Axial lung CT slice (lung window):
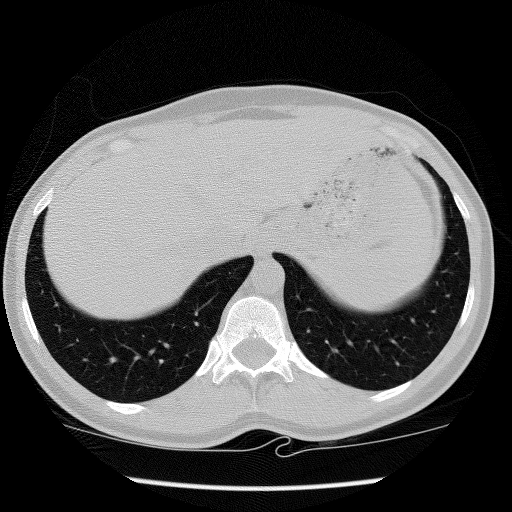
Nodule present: no